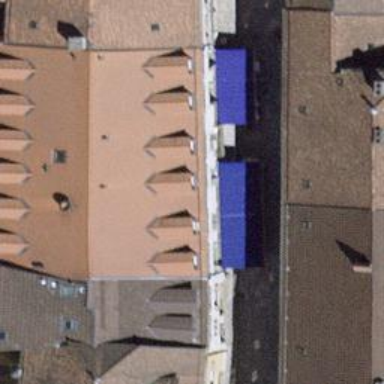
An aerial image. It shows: Restaurant.